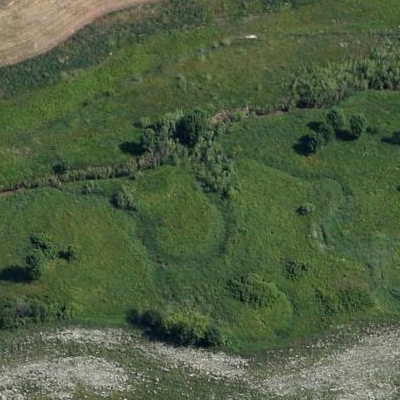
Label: Grass